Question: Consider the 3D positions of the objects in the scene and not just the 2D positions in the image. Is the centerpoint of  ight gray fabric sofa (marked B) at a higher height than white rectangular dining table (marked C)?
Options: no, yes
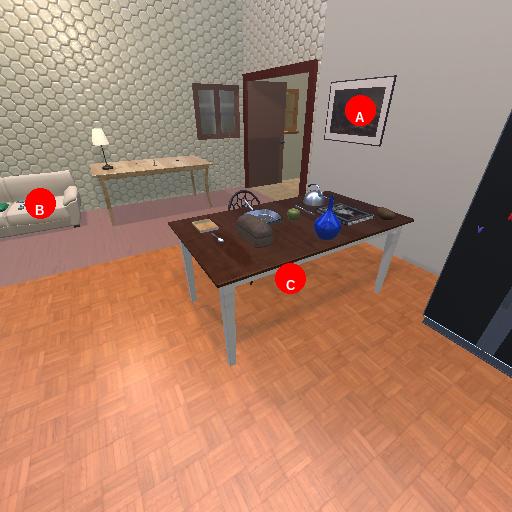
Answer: no